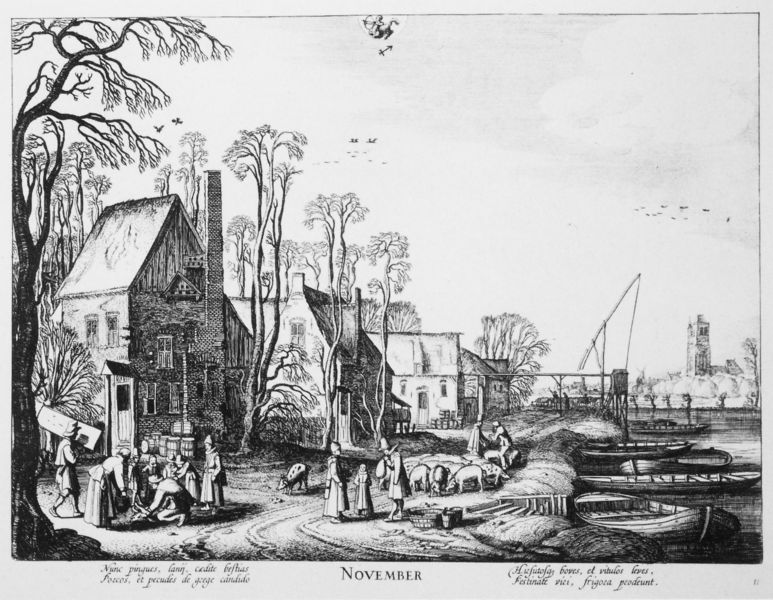
Titel: Die zwölf Monate mit Sternzeichen
Künstler: Jan van de Velde
Schlagwörter: gemälde, gruppe, himmel, mann, meer, wasser, weiß, bäume, fluss, frauen, landschaft, menschen, see, stadt, ufer, fenster, frau, männer, schwarz, straße, zeichnung, haus, weg, leute, holland, bach, häuser, vögel, brücke, familie, händler, bauern, boot, boote, kamin, kinder, landleben, schornstein, turm, engel, schrift, strand, liegen, dorf, schweine, hafen, flus, deutsch, burg, kran, druck, radierung, stich, gedicht, monat, familien, handschrift, menschn, kalender, jahreszeiten, november, monate, engeln, novembet, gedciht